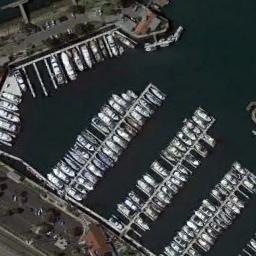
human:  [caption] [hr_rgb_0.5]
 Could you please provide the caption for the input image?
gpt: The harbor has lots of neatly docked boats and some buildings and parking lots are next to the harbor .

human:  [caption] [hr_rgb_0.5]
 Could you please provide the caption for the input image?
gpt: Many ships are neatly moored on the sea next to the harbor next to the parking lot .

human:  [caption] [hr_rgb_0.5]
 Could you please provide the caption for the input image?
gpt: There was a lot of traffic along the harbor shore .

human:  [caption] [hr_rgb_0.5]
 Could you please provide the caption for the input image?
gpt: There are numerous ships in the harbor .

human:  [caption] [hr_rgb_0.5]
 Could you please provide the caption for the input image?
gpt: There are many ships and some buildings at the harbor .